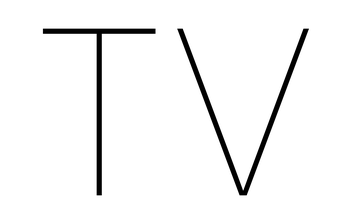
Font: Inter_Thin